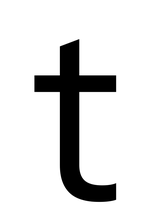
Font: InstrumentSans_Regular